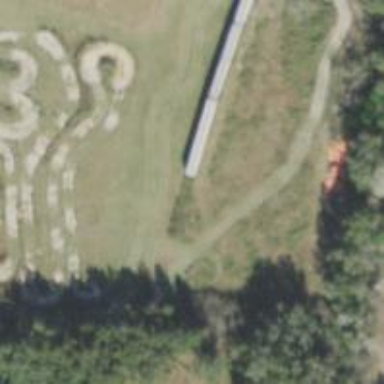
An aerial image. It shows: Historic railway car.